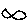
Label: fish